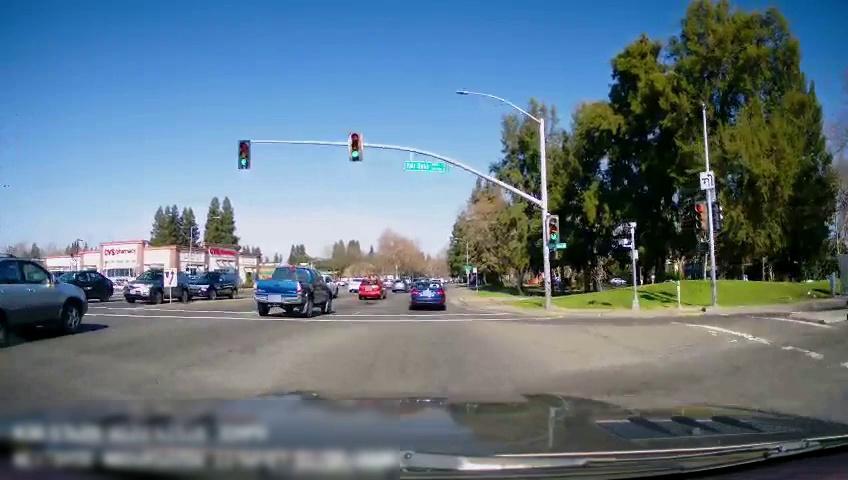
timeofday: Day
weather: Sunny
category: Drivable Space
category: Drivable Space
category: Vehicles | Car
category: Vehicles | SUV
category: Vehicles | SUV
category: Vehicles | Car
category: Vehicles | Truck
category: Vehicles | Car
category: Vehicles | Car
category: Vehicles | Car
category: Vehicles | SUV
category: Vehicles | Car
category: Traffic | Lights
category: Traffic | Lights
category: Traffic | Signs
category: Traffic | Lights
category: Traffic | Lights
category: Traffic | Signs
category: Traffic | Signs
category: Traffic | Signs